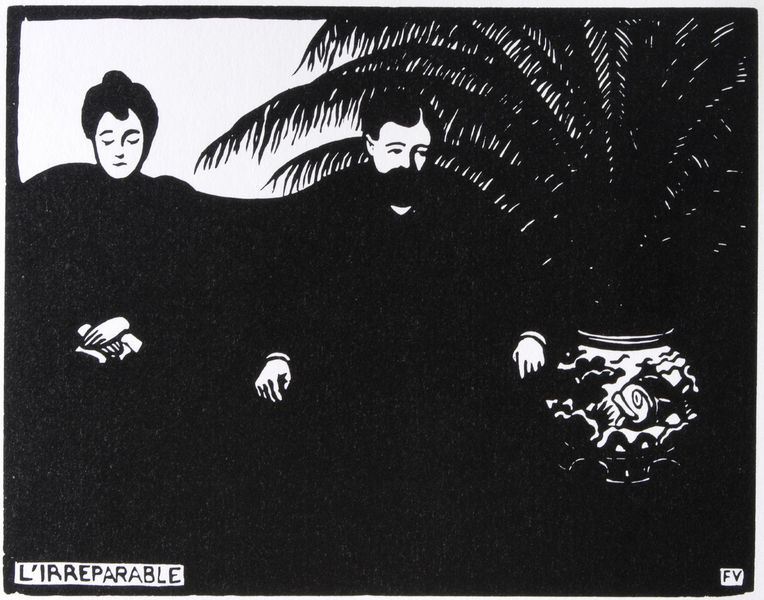
Titel: Das Nichtwiedergutzumachende aus der Serie der "Intimités"
Künstler: Félix Vallotton
Standort: Zürich
Institution: ETH Graphische Sammlung
Schlagwörter: blätter, dunkel, hand, mann, schatten, wasser, weiß, sitzen, blumen, frau, frisur, hell, köpfe, schwarz, zeichnung, blick, dame, tier, wolke, flächig, muster, bart, augen, blicke, rahmen, trauer, vollbart, gesten, herr, hände, portrait, porträt, signatur, zweige, busch, haare, sitzend, paar, pflanze, kontrast, scheitel, traurig, vase, blumentopf, kübel, topf, dutt, holzschnitt, japan, ruhig, schrift, wellen, ruhe, sofa, wohnzimmer, umrisse, valloton, russland, abstrakt, flächen, formen, grafik, graphik, felix vallotton, linien, signiert, rand, französisch, jugendstil, salon, ernst, inschrift, farn, palme, palmwedel, wedel, zimmerpflanze, couch, warten, doppelportrait, pärchen, linie, kohle, signum, druck, felix valloton, linolschnitt, lithographie, schnitt, schwarz-weiss, monogramm, radierung, titel, künstler, illustration, konturen, vereinfacht, geschlossene augen, aufschrift, china, taschentuch, ehepaar, abkehr, andächtig, aquarium, ehe, eheleute, emotionslos, festgewachsen, fisch, flächige, gebärden, gesinnung, irreparabel, irreparable, kaputt, karpfen, koi, l'rreparable, lìrreparable, negativ, palmenzweige, palmzweig, palmzweige, runge, schoss, schweigen, topfpflanze, unkoregierbar, verschränkt, villoton, weißß, wortlos, einfarbig, schwerz, kontrastreich, itzend, au, fv, zerrüttet, l'irreparable, ehepaae, blickr, vase mit fisch